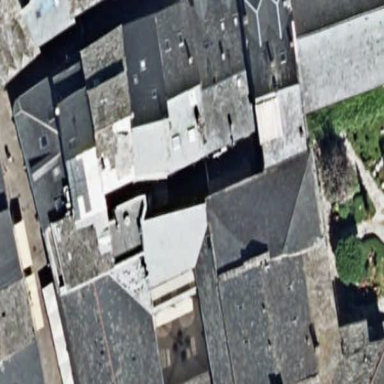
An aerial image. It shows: Parish church building.